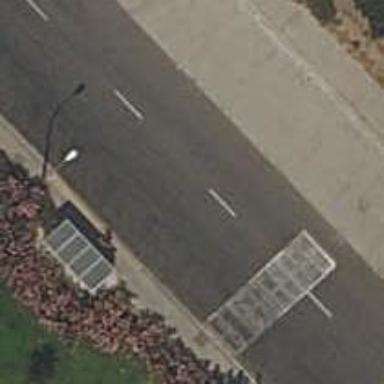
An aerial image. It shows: Public transport stop position.